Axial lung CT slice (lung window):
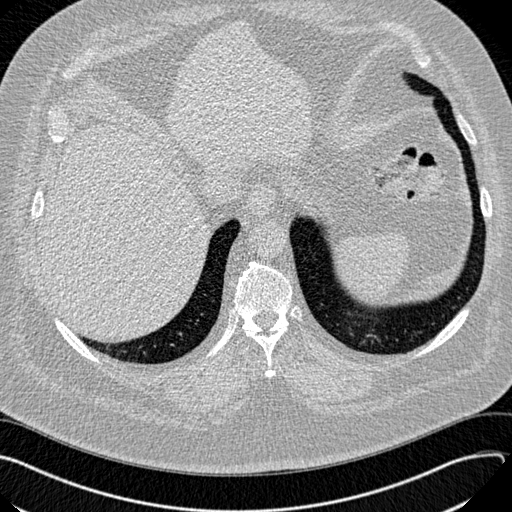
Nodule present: no